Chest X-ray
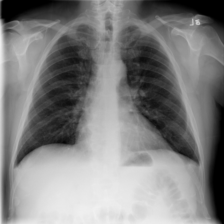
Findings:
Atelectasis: negative
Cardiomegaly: negative
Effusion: negative
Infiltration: negative
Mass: negative
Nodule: negative
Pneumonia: negative
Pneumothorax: negative
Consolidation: negative
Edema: negative
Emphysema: negative
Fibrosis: negative
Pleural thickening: negative
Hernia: negative